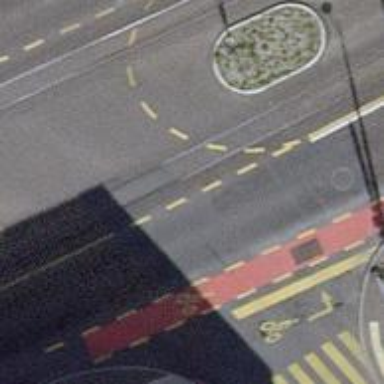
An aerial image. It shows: Road with traffic signals.